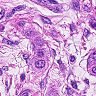
Metastatic tissue present: yes